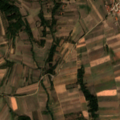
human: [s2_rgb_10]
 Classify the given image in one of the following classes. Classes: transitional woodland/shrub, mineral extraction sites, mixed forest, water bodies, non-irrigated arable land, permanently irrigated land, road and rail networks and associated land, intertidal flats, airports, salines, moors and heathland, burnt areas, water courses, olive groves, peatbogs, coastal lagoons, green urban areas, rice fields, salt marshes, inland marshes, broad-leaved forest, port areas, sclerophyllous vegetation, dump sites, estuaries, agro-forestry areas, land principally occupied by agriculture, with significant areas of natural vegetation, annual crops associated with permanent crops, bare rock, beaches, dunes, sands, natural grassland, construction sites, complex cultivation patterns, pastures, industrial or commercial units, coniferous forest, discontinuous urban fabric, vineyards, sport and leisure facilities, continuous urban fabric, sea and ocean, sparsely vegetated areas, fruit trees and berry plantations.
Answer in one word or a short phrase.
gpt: discontinuous urban fabric, non-irrigated arable land, complex cultivation patterns, land principally occupied by agriculture, with significant areas of natural vegetation, broad-leaved forest